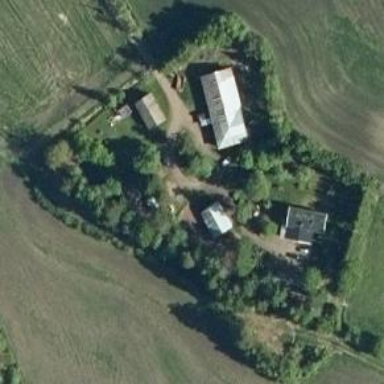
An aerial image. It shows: Farmyard area.